Brain MRI, modality: hrT2
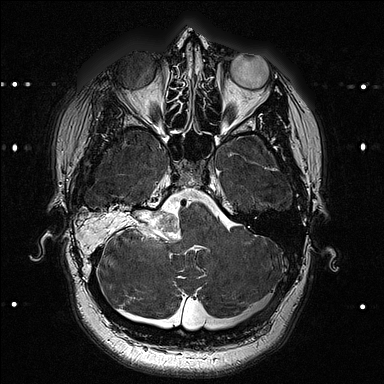